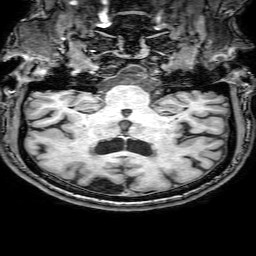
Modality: T1w
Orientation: sagittal
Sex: male
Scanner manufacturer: philips
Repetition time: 0.008174 s
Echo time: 0.00376 s